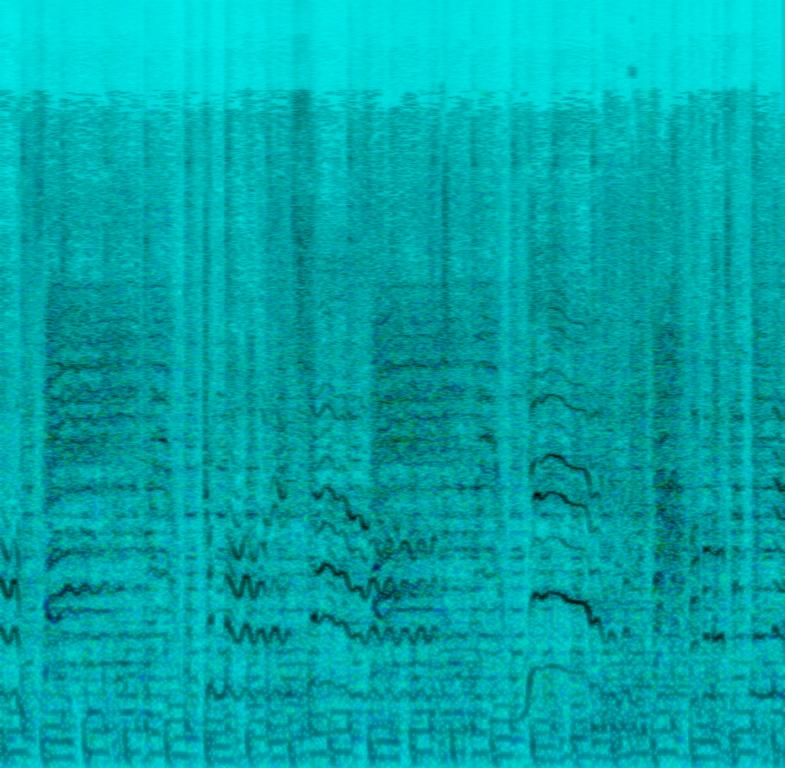
A male vocalist sings this energetic pop song. The tempo is fast with an animated keyboard harmony, vigorous drumming, punchy bass lines, vibrant tambourine beats and an enthusiastic vocal backup riff. The song is a remix of an old song. It is vibrant, peppy, punchy, vibrant, vociferous. This song is Pop Rock.